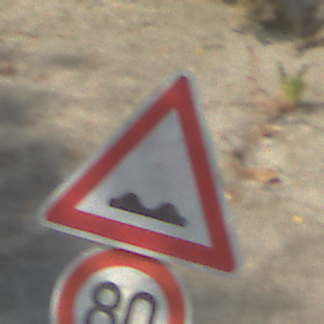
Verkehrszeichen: UnebeneFahrbahn
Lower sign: Geschwindigkeit80
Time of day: MorningAfternoon
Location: Outdoor (Nature)
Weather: PartlyCloudy
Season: NotSpecified
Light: Natural